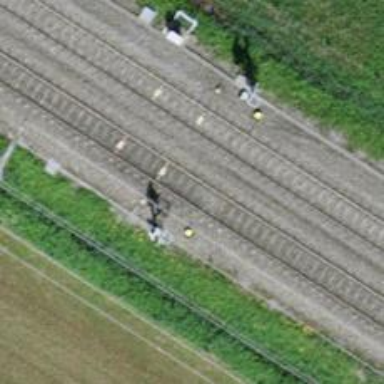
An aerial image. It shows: Railway signal.